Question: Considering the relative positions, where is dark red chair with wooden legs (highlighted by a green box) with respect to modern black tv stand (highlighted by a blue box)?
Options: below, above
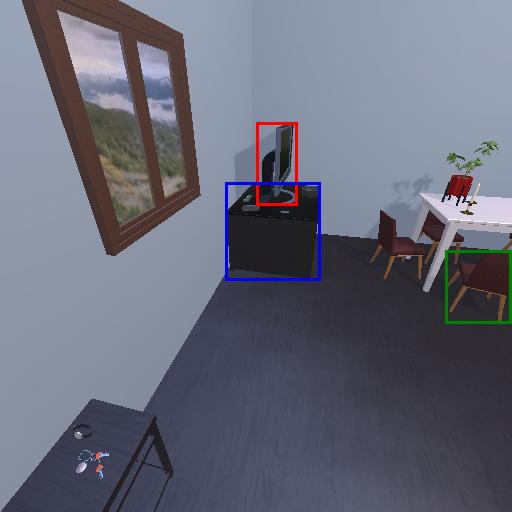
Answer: below